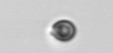
Label: nanoplankton_mix